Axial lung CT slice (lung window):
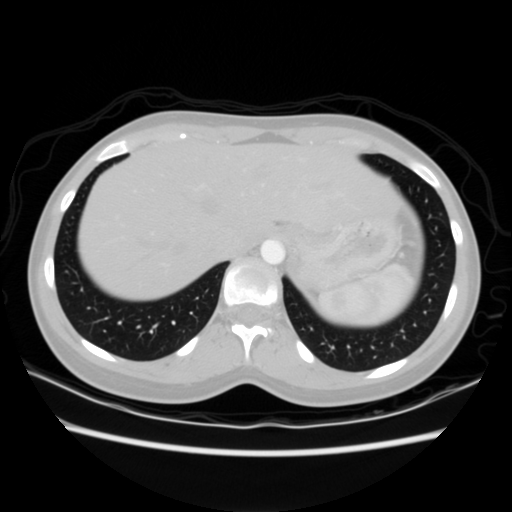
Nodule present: no